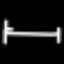
Label: bed